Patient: sex F, age 35
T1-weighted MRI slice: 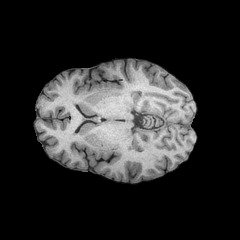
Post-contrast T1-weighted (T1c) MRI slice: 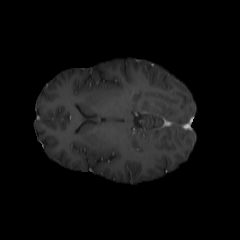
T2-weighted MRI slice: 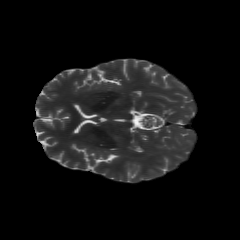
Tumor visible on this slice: no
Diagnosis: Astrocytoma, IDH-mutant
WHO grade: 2